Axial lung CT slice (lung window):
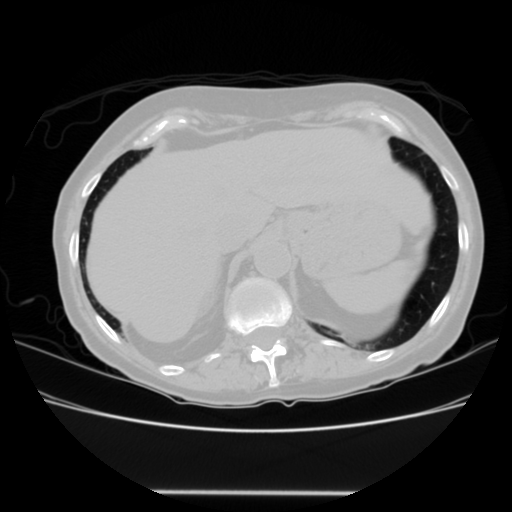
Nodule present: no